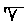
Label: zigzag